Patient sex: M
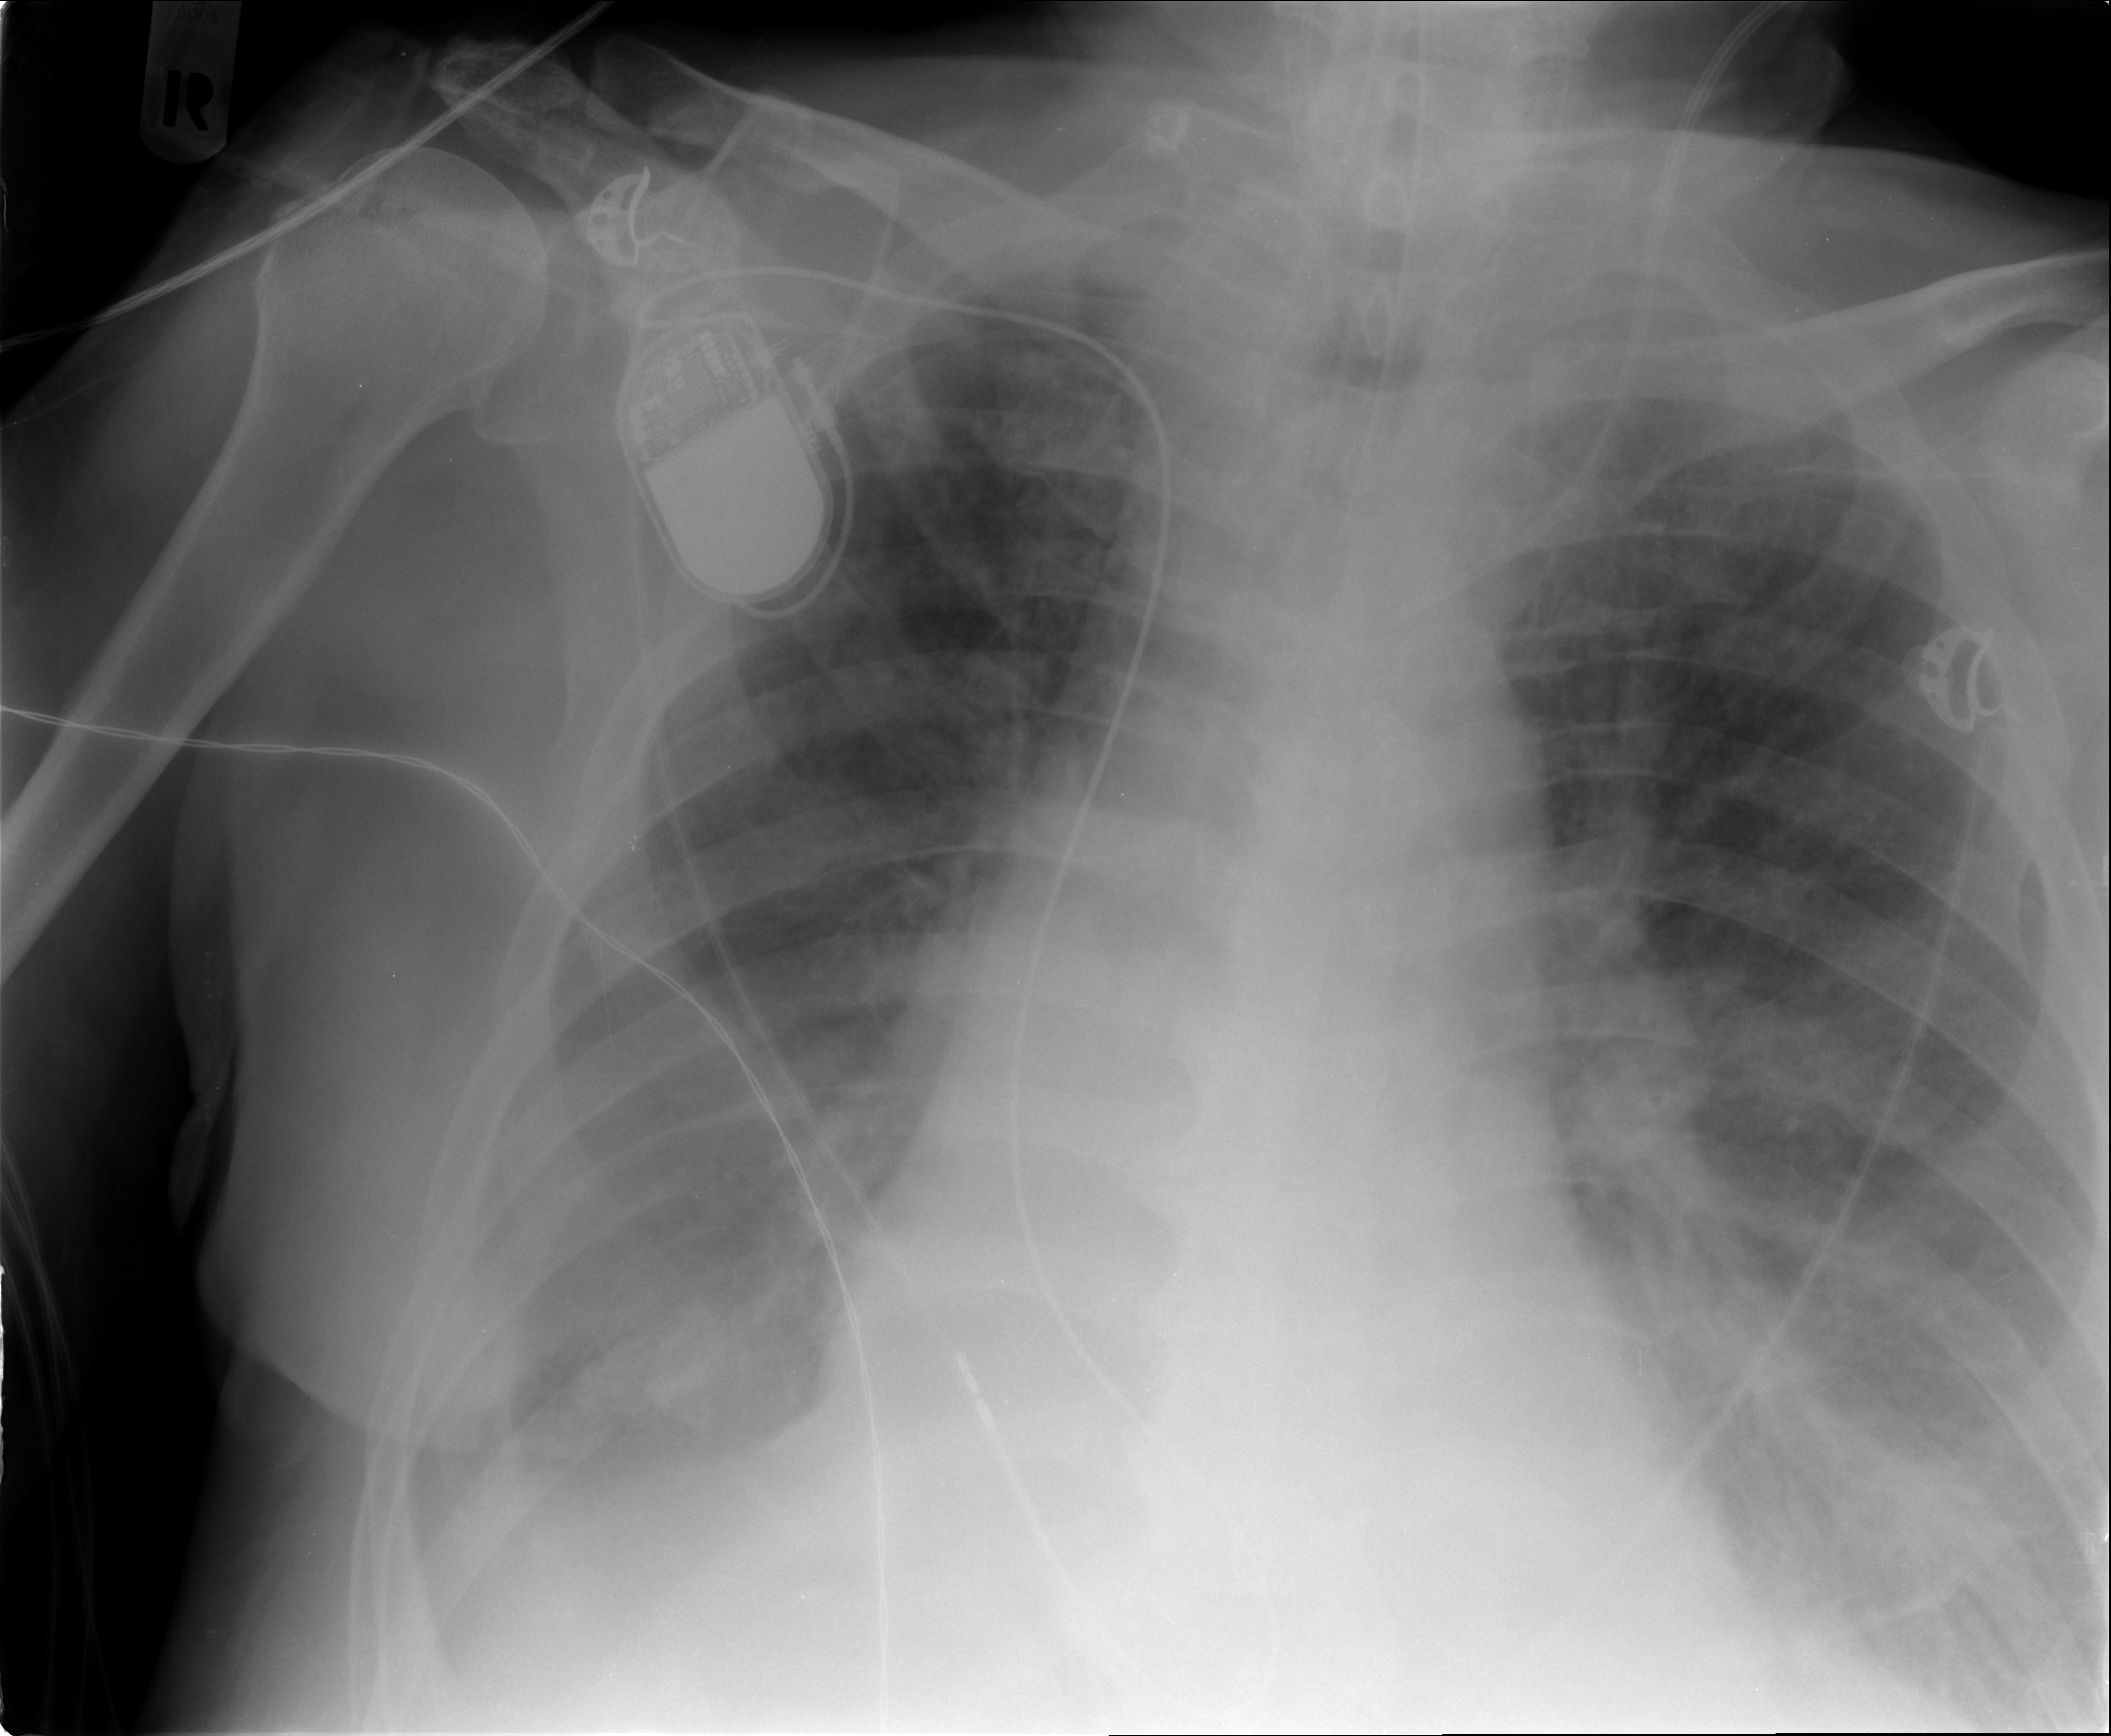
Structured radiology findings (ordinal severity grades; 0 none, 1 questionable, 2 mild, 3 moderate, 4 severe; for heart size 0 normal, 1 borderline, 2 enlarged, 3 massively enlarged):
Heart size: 0
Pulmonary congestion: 3
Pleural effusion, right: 0
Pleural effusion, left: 2
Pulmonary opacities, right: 1
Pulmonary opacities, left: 2
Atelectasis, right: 2
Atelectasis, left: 0